Question: I am trying to debug Go 1.4 using IntelliJ Idea 14.0.2 and the current go-lang-idea-plugin alpha 0.9.16-dev-0.9.16-alpha.9 from <URL> this should work.
The plugin is working fine for running "Hello world", but my "Debug"-Button is greyed out. I already updated gdb to version 6.8.1, versions 6.8 and 6.7.7 did not work either. This is my debug configuration :

What am I missing? Do I need a specific gdb version or is the problem somewhere else? Or is it because I am using Go 1.4?
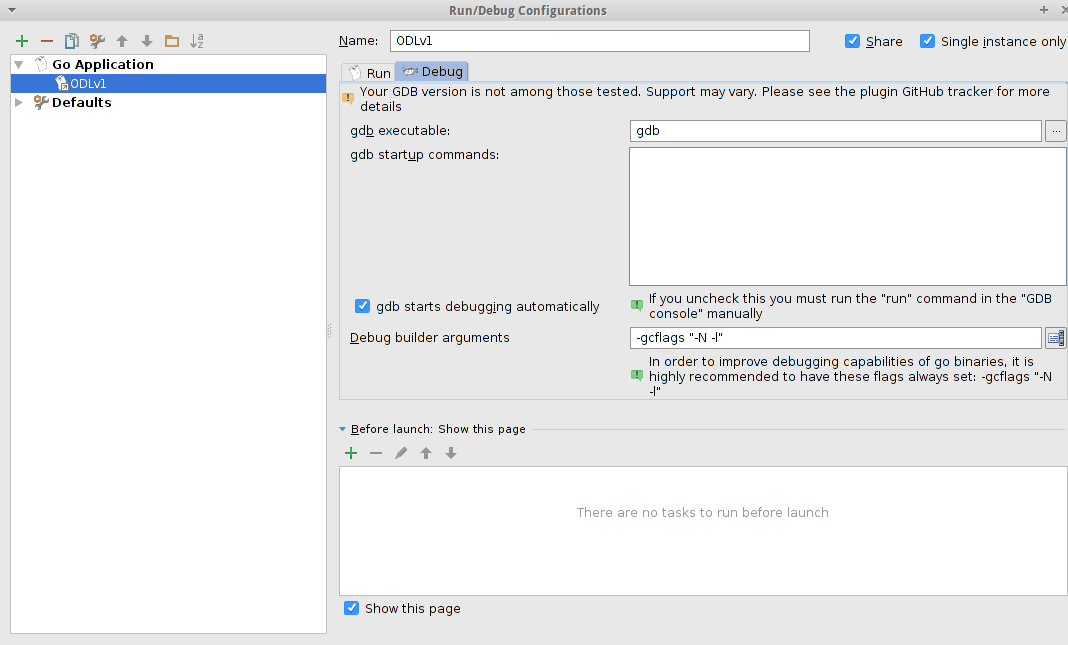
Answer: The solution was :
1) Go to "Edit configuration" => "Run"
2) Uncheck "Build before run"
3) Check "Build before run"
4) Check "Enable debugging" (was greyed out before toggling "Build before run" twice).
So it was a strange UI issue.